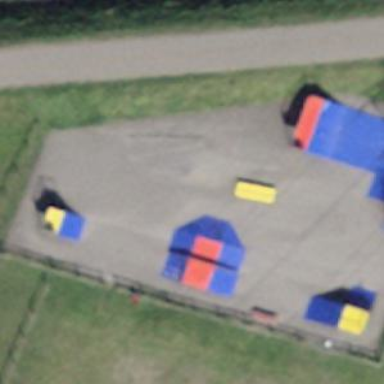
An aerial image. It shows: Asphalt pitch for leisure activities.